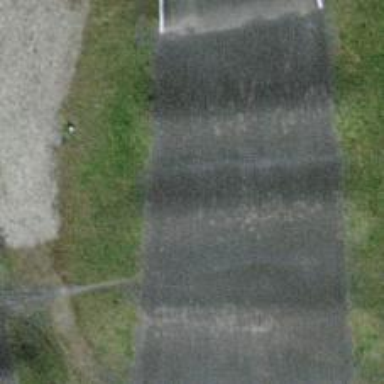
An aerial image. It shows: Cycling track for leisure and sports activities.